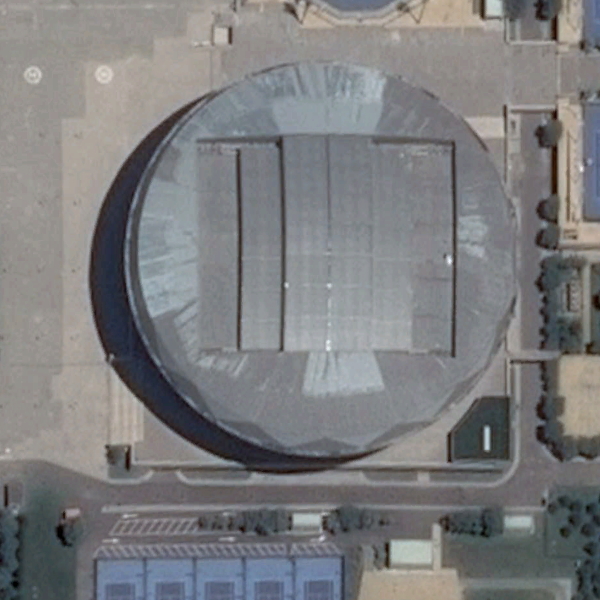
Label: Center